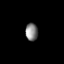
Tissue: lung
Cell type: Myeloid cells
Senescence score: 0.5419
Nuclear area (px): 213
Mean DAPI intensity: 131.69